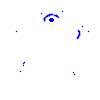
Particle: electron